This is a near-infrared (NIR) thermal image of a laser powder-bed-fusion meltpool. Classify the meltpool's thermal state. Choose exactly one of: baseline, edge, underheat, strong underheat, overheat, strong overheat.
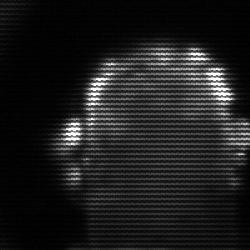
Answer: baseline